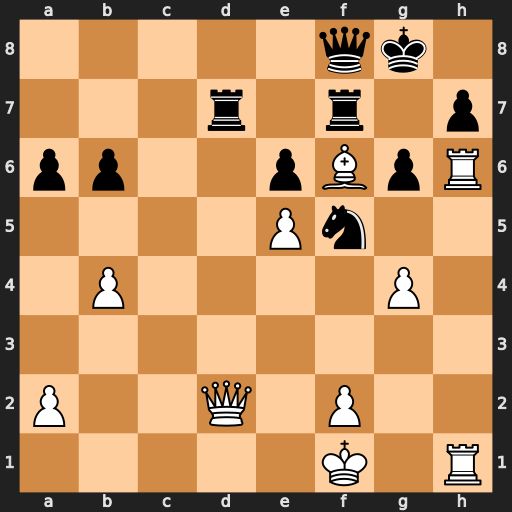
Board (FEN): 5qk1/3r1r1p/pp2pBpR/4Pn2/1P4P1/8/P2Q1P2/5K1R
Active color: w
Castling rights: -
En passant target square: -
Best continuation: gxf5 Rxd2 Rxg6+ Rg7 Rxg7+ Qxg7 Bxg7